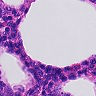
Metastatic tissue present: no